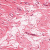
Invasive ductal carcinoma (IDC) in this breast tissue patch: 0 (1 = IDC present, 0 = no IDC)